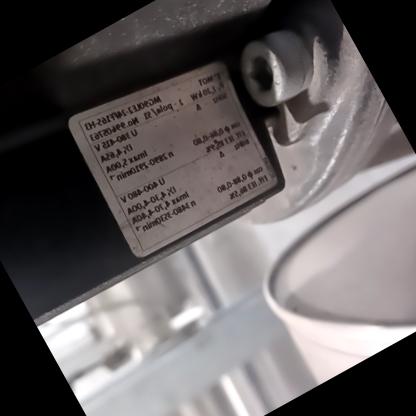
Klasa: tabliczka-znamionowa